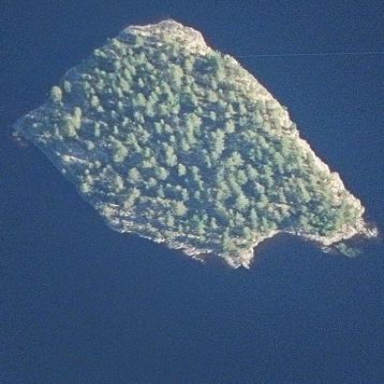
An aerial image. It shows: Islet.